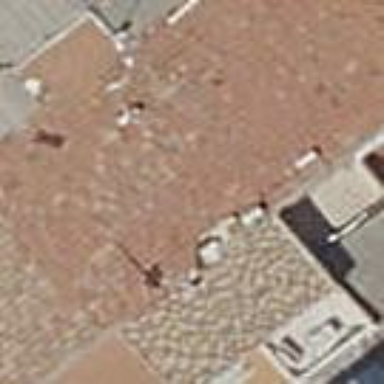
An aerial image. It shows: Terrace building.